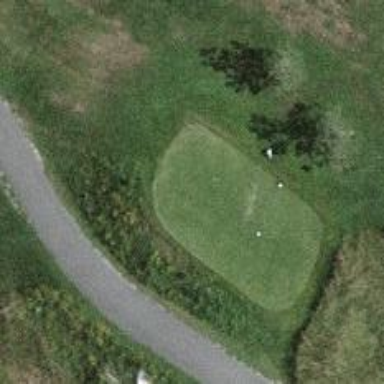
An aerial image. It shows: Golf tee.